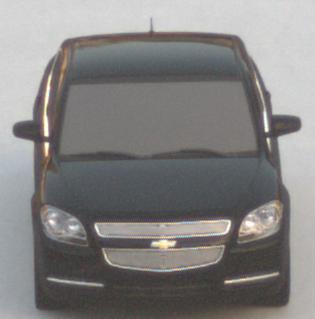
Make: Chevrolet
Model: Malibu 2.4
Detailed model: Malibu
Model produced from: 2012/07
Model produced until: 2014/08
Doors: 4
Color: black
Road condition: dry road
Daytime: sunrise or sunset
Contrast: low contrast